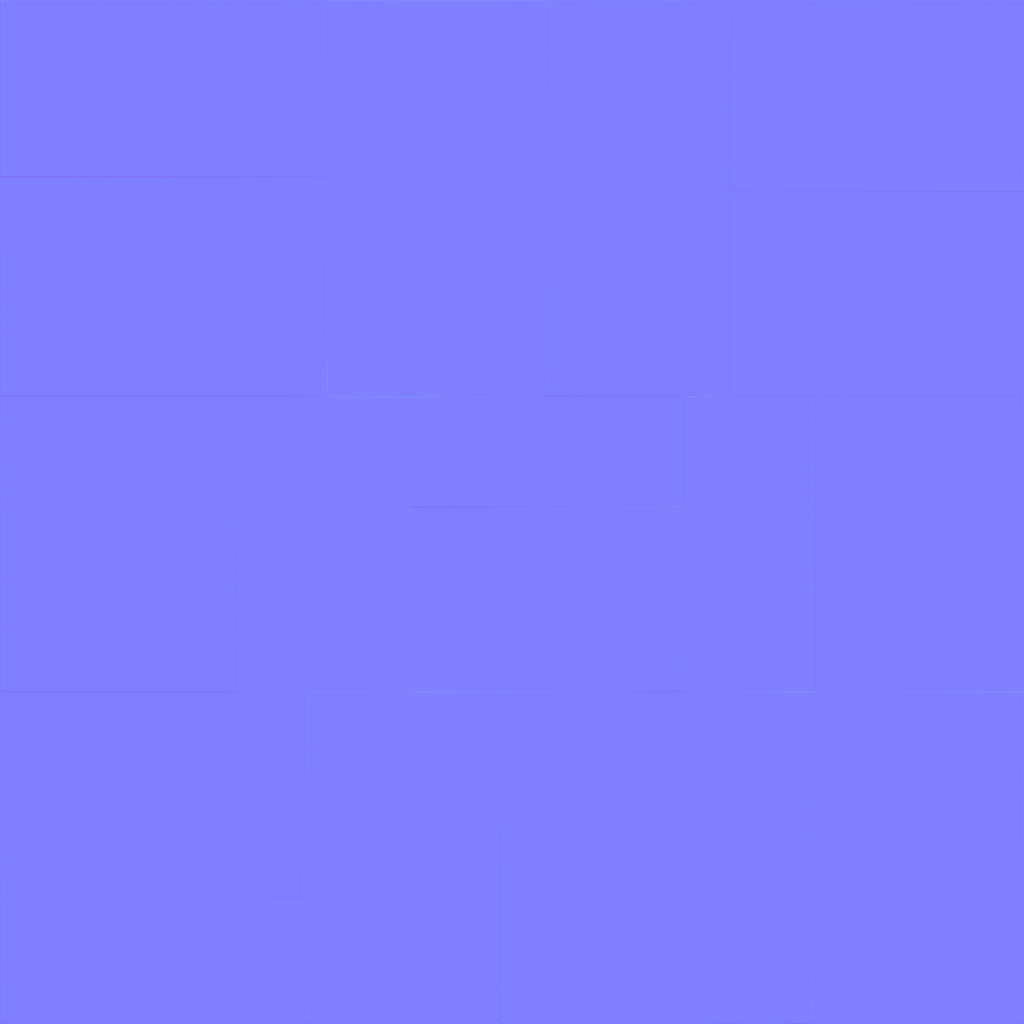
Texture map type: NormalGL